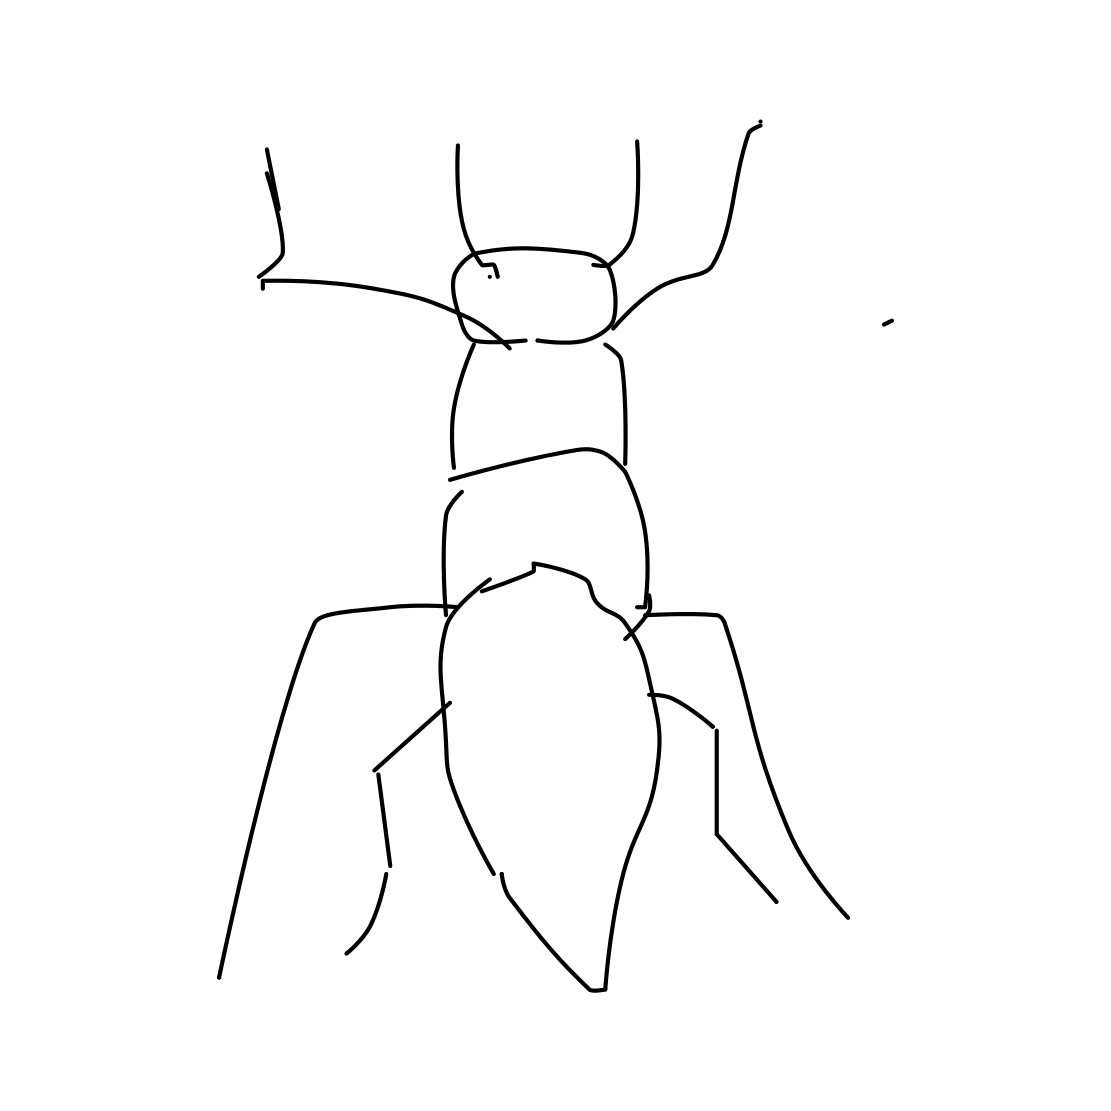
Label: ant